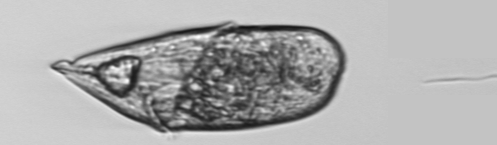
Label: Gyrodinium